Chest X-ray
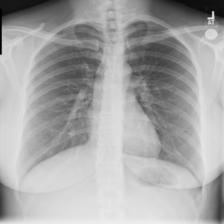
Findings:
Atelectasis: negative
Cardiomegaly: negative
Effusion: negative
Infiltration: negative
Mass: negative
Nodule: negative
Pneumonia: negative
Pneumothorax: negative
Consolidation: negative
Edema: negative
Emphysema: negative
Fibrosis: negative
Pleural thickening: negative
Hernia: negative